Question: I was wondering if you guide me , how can i fix the grid width or griditem width on windows phone . actually i am beginner in xaml and windows phone. this my xaml code :
'''
<Grid x:Name="ContentPanel" Grid.Row="1" Margin="0,0,0,0">
<ListBox x:Name="ListBoxCountry" SelectionChanged="ListBoxCountry_SelectionChanged">
<ListBox.ItemsPanel>
<ItemsPanelTemplate>
</ItemsPanelTemplate>
</ListBox.ItemsPanel>
<ListBox.ItemTemplate>
<DataTemplate>
<Grid Background="#FFD0D2D3" Height="180">
<Grid.ColumnDefinitions>
<ColumnDefinition Width="Auto"/>
<ColumnDefinition Width="*"/>
</Grid.ColumnDefinitions>
<Image Grid.Column="0" Source="Assets/images/icon_bubble_white.png" Stretch="None" Margin="-107,0,0,0" />
<Image Grid.Column="0" Source="{Binding Icon}" Height="50" Width="50" Stretch="Fill"/>
<TextBlock Grid.Column="1" TextAlignment="Center" Text="{Binding Title}" HorizontalAlignment="Center" VerticalAlignment="Center" Foreground="White" />
</Grid>
</DataTemplate>
</ListBox.ItemTemplate>
</ListBox>
</Grid>
'''
And the ugly view of listbox and you can see grid items has no suitable width size . :

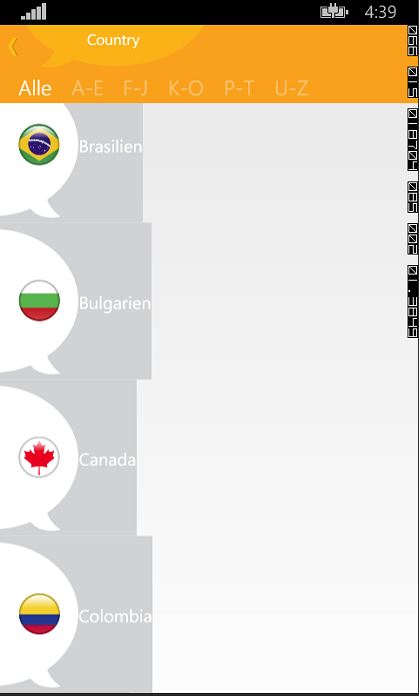
Answer: Generally I would expect just slapping on the 'HorizontalContentAlignment="Stretch"' to the 'ListBox' would accomplish it fine, but for whatever reason you say that didn't cut it, so we'll just go tell the 'ItemContainerStyle' who's boss whether it likes it or not.
Bringing us to something more like;
'''
<Grid x:Name="ContentPanel" Grid.Row="1">
<ListBox x:Name="ListBoxCountry"
SelectionChanged="ListBoxCountry_SelectionChanged"
HorizontalContentAlignment="Stretch">
<ListBox.ItemContainerStyle>
<!-- Tell it to do as you wish.
Might also use BasedOn if you want to inherit the default stuff with it. -->
<Style TargetType="ListBoxItem">
<Setter Property="HorizontalContentAlignment" Value="Stretch"/>
</Style>
</ListBox.ItemContainerStyle>
<ListBox.ItemTemplate>
<DataTemplate>
<Grid Background="#FFD0D2D3" Height="180">
<Grid.ColumnDefinitions>
<ColumnDefinition Width="Auto"/>
<ColumnDefinition Width="*"/>
</Grid.ColumnDefinitions>
<Image Source="Assets/images/icon_bubble_white.png" />
<Image Source="{Binding Icon}" Height="50" Width="50" Stretch="Fill"/>
<TextBlock Grid.Column="1" Text="{Binding Title}"
HorizontalAlignment="Center" VerticalAlignment="Center"
Foreground="White" />
</Grid>
</DataTemplate>
</ListBox.ItemTemplate>
</ListBox>
</Grid>
'''
Hope this helps, cheers.